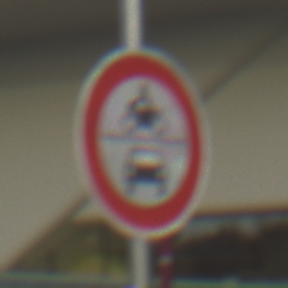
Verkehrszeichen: VerbotKraftfahrzeuge
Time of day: MorningAfternoon
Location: Outdoor (Suburban)
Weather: PartlyCloudy
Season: NotSpecified
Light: Natural